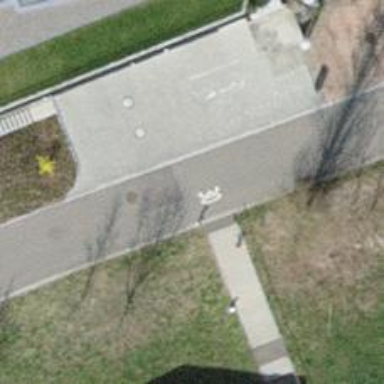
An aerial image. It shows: Paved steps on the road.